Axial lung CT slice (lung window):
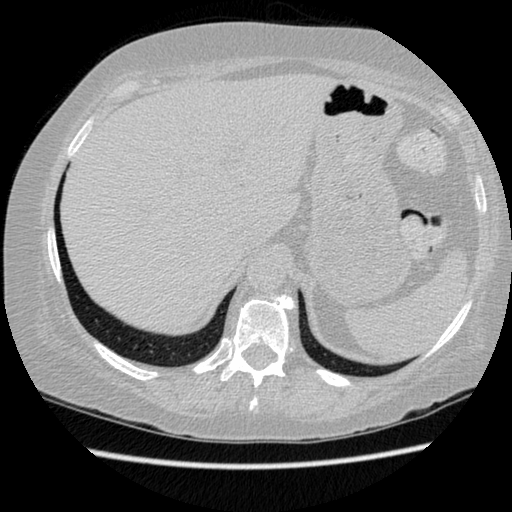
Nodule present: no